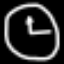
Label: clock